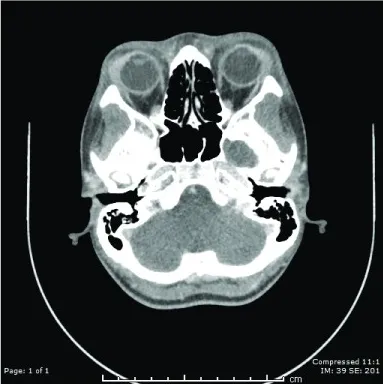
Computed tomography (CT) scan coronal view head with contrast. . Bilateral lacrimal glands appear large with mild increased enhancement.
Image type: radiology (ct)